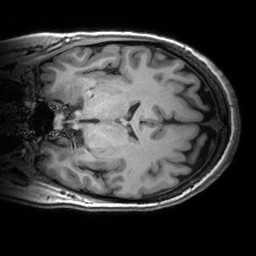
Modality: T1w
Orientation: coronal
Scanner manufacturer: siemens
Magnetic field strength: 3 T
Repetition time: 2.53 s
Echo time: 0.00299 s